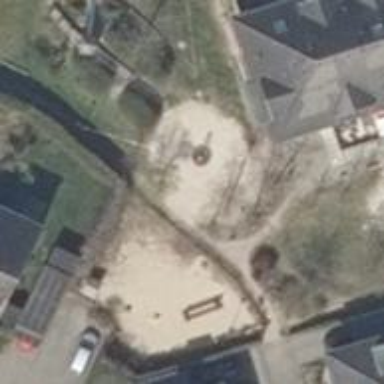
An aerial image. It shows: Playground area for leisure activities on the land.